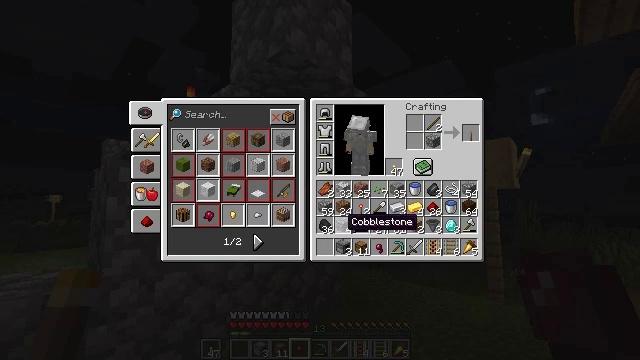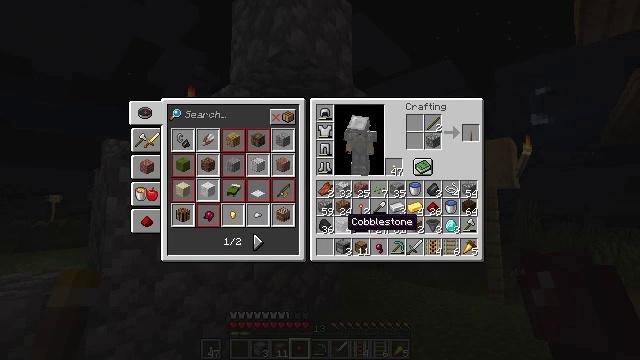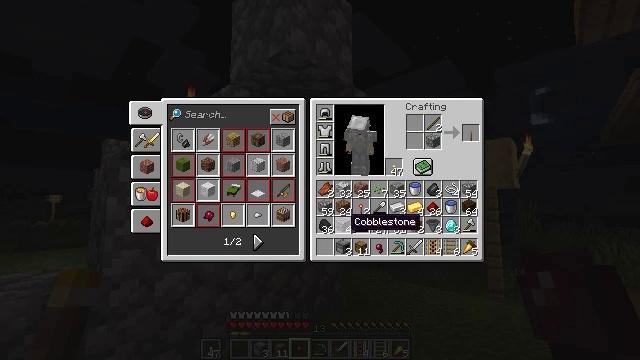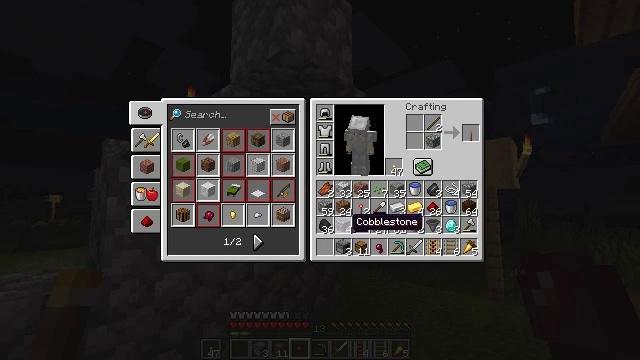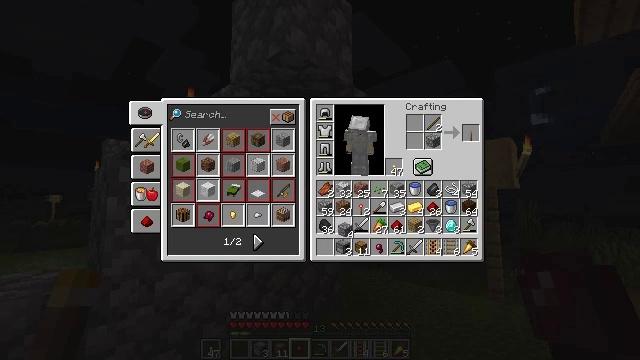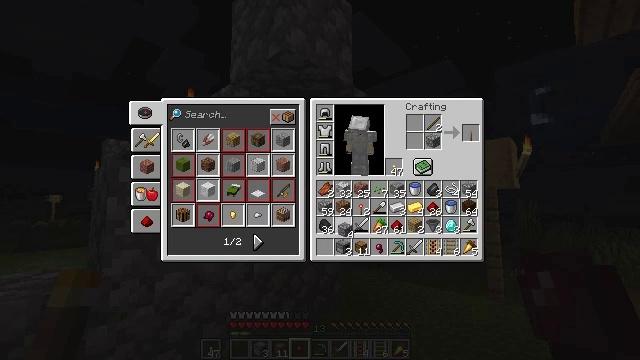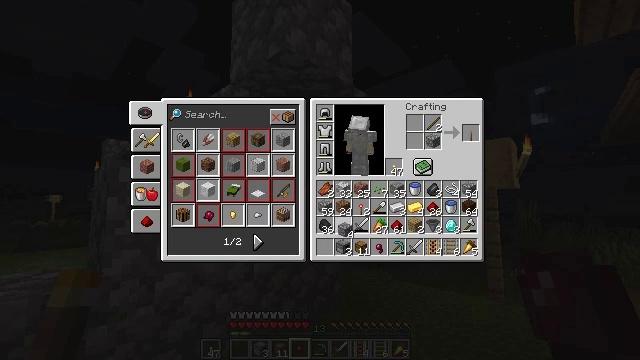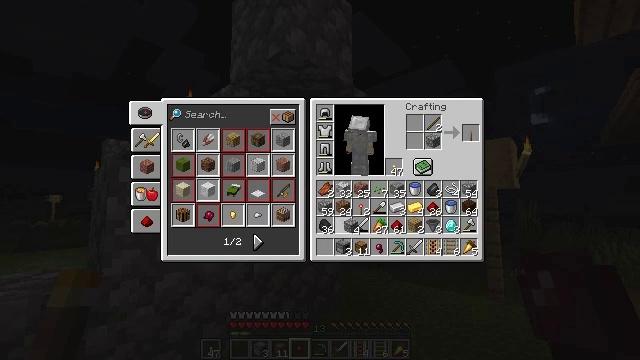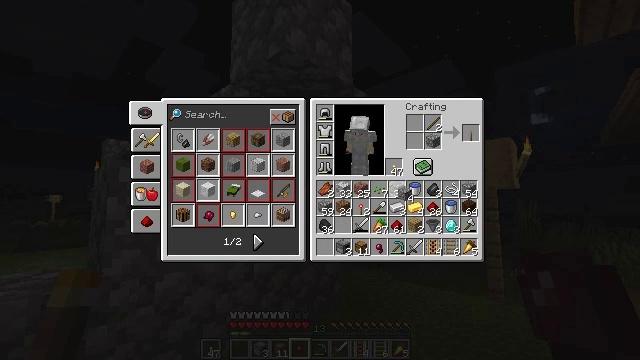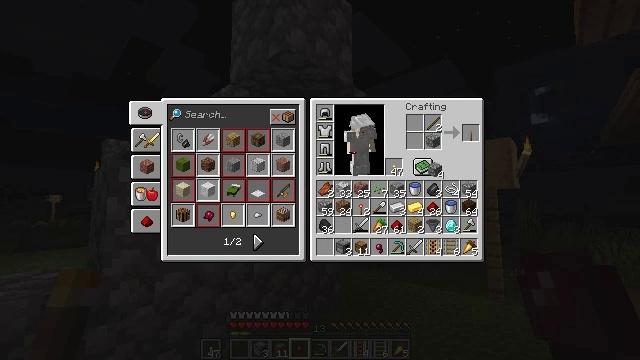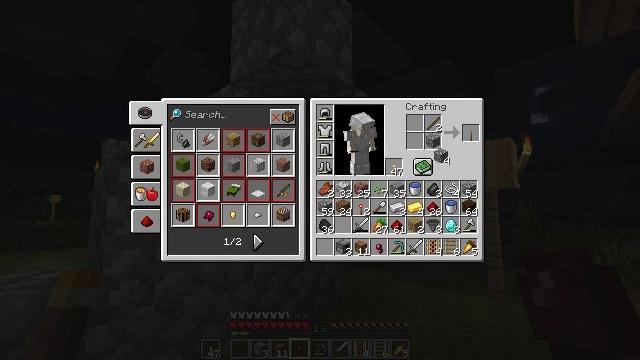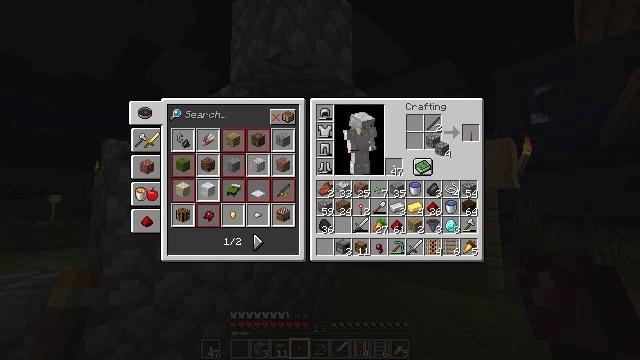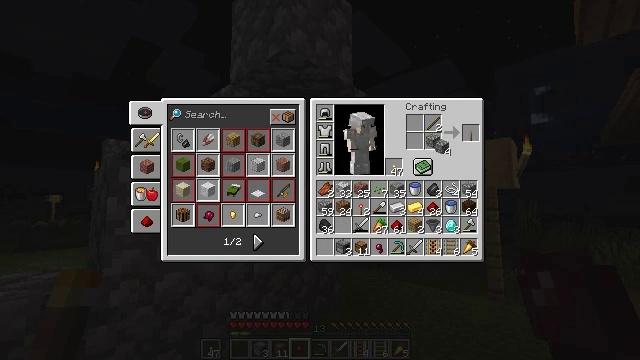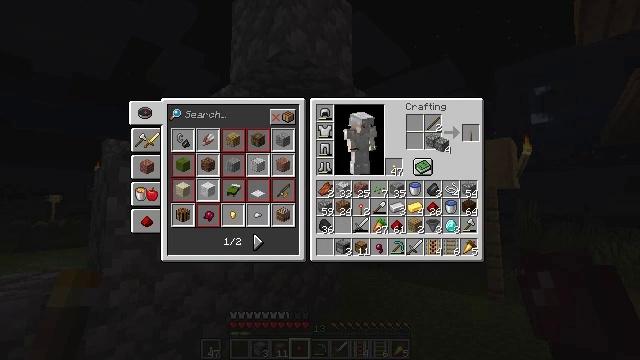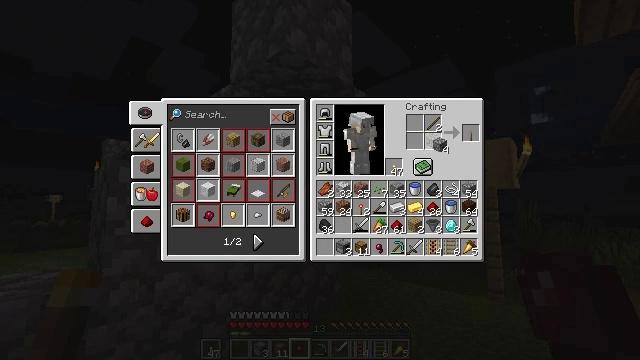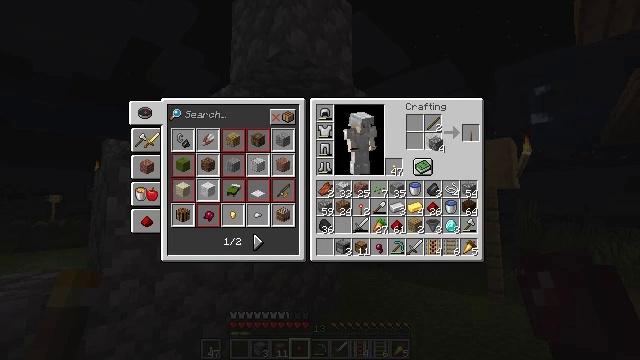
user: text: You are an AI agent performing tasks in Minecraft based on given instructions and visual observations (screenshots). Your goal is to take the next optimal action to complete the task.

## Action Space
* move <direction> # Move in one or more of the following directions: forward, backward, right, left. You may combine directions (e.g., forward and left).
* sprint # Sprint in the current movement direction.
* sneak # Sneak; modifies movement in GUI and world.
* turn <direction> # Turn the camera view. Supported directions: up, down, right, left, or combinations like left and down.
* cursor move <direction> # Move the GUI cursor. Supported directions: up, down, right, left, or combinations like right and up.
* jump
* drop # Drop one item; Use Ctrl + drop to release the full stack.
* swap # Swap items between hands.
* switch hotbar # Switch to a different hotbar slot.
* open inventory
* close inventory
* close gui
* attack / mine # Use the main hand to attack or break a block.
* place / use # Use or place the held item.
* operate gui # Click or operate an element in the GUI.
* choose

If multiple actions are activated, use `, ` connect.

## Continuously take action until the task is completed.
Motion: motion action
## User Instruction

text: Open the crafting table to create a lever.
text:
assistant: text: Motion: no_op
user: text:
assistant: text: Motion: no_op
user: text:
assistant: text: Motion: no_op
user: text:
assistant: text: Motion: attack / mine
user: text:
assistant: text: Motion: attack / mine
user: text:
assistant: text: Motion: attack / mine
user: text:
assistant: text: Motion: no_op
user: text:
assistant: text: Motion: turn right and up
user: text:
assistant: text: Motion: turn right and up
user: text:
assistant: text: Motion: turn up
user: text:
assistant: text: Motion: turn up
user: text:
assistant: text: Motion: no_op
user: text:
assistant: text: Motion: no_op
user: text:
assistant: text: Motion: no_op
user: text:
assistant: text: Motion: no_op
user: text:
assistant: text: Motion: no_op
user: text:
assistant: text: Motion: no_op
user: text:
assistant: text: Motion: no_op
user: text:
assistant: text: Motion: use / place
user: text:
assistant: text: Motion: use / place
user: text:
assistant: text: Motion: use / place
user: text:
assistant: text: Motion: no_op
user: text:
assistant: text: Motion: turn down
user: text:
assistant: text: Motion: turn left and down
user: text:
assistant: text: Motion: turn left and down
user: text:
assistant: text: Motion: turn left and down
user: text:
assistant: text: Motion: turn left and down
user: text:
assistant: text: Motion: turn left and down
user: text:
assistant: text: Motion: no_op
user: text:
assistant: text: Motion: no_op